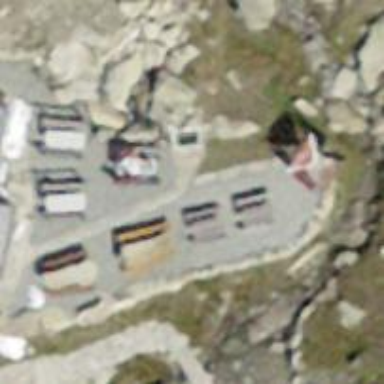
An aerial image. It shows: Picnic table located in leisure land area.